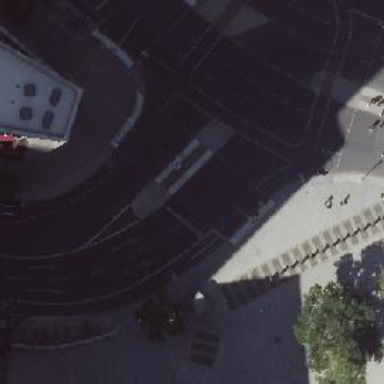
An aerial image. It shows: Road crossing with traffic signals.